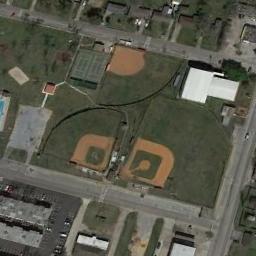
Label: baseball_diamond